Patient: sex F, age 73
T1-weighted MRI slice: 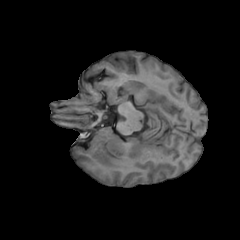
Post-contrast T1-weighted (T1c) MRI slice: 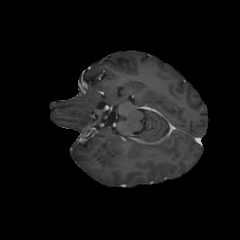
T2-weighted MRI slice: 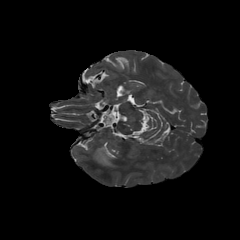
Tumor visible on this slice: yes
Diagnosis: Glioblastoma, IDH-wildtype
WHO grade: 4